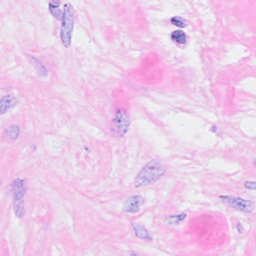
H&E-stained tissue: Breast